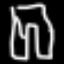
Label: pants